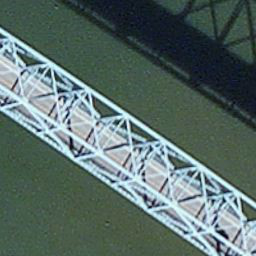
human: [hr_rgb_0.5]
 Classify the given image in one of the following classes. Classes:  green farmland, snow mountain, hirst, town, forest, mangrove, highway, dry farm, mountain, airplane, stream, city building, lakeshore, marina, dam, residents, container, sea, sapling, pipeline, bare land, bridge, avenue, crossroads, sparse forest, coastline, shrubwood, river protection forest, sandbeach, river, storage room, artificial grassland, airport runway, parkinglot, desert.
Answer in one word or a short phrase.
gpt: bridge